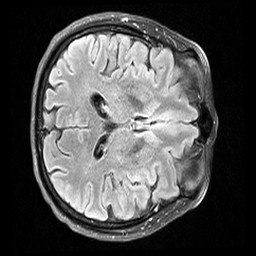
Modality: FLAIR
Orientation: axial
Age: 62
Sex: female
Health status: healthy
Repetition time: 12 s
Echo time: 0.095 s